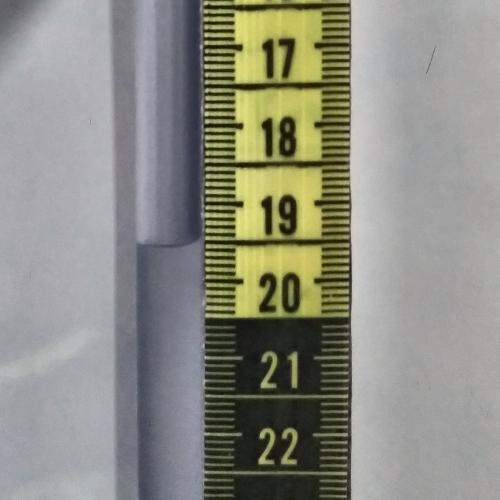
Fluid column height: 19.5 cm